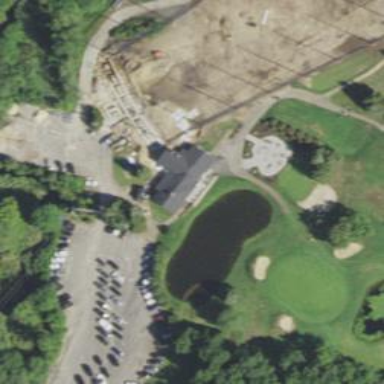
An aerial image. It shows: Pathway for golfing.